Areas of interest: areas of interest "Service Area"
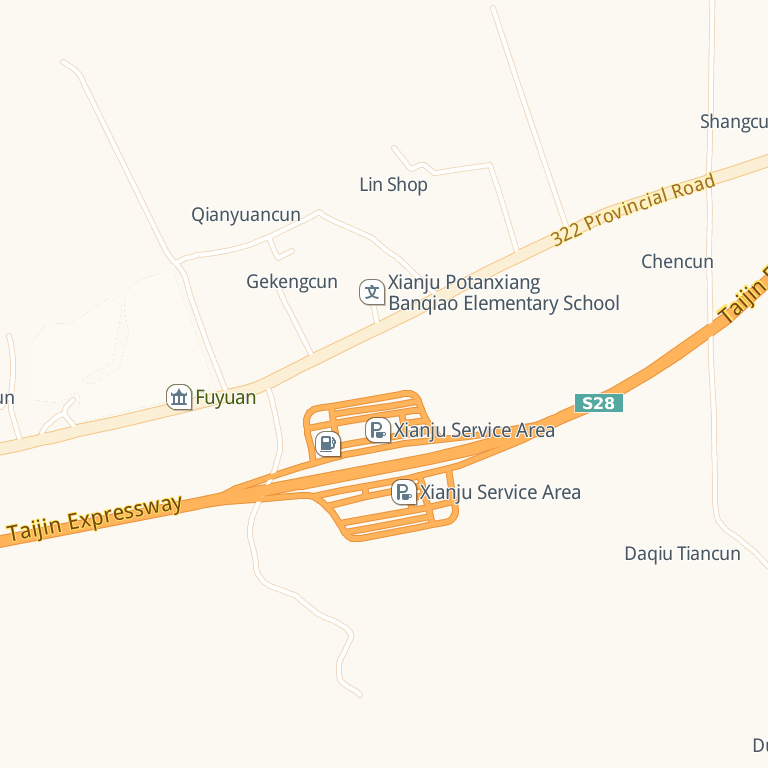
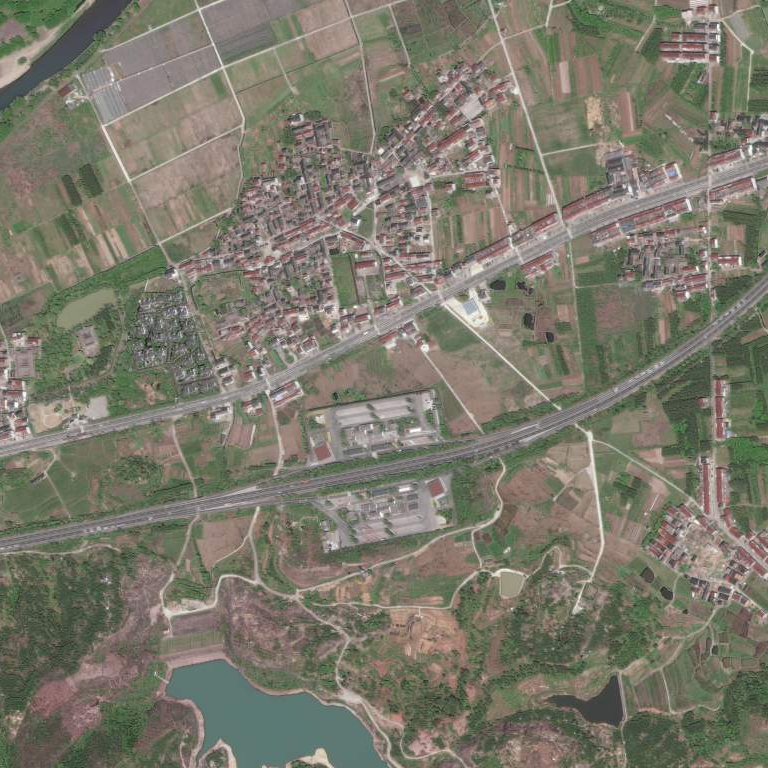